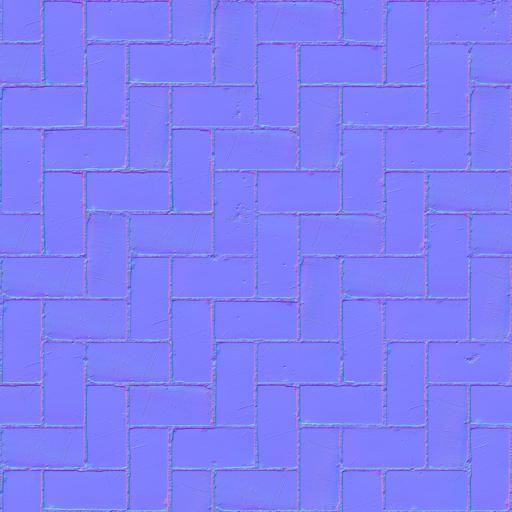
pavement paving stones